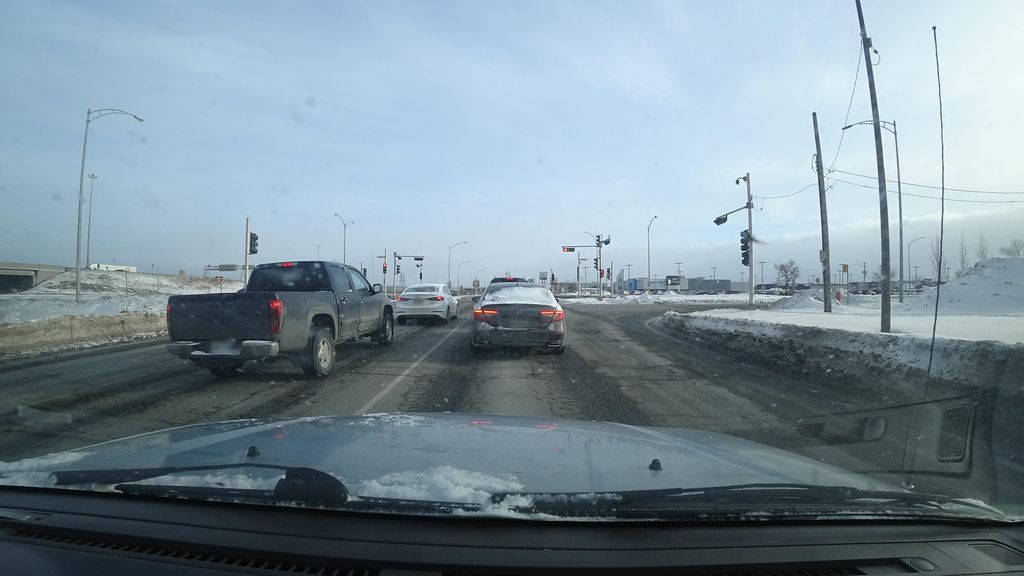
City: quebec_city